Field crop: maize
Growth stage: 2
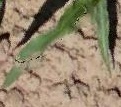
Species: maize